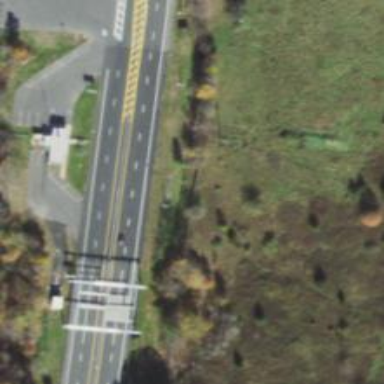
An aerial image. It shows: Toll gantry on the road.